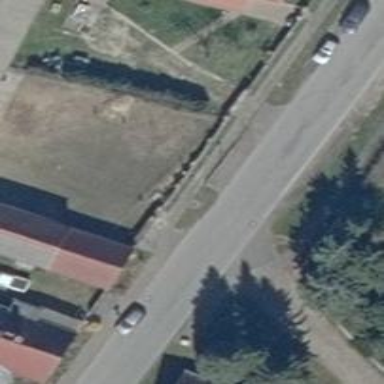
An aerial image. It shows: Asphalt road classified as tertiary.